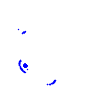
Particle: proton